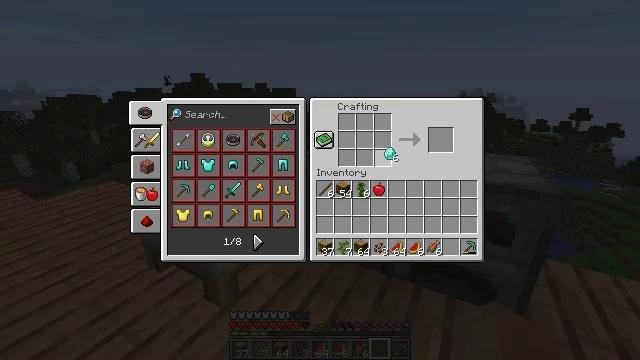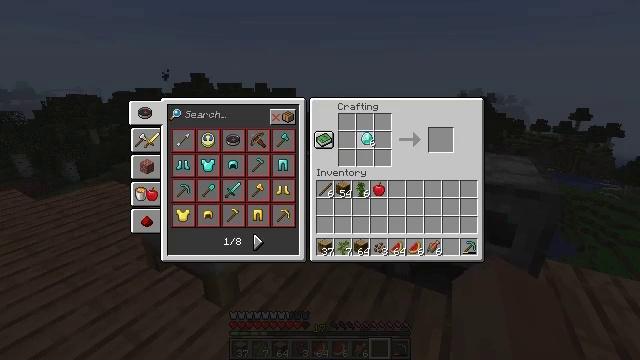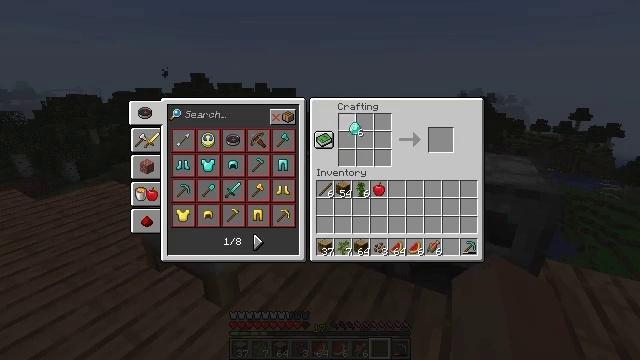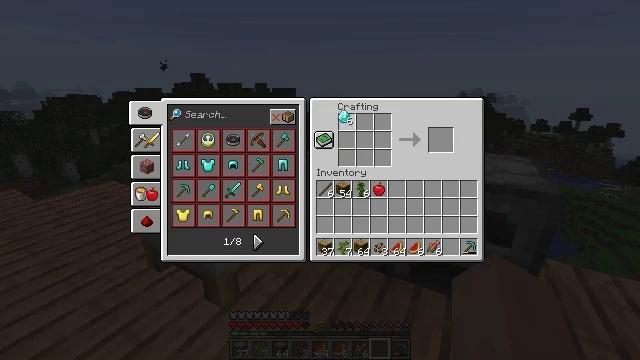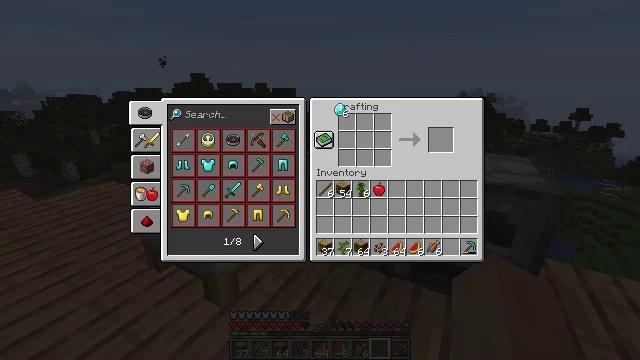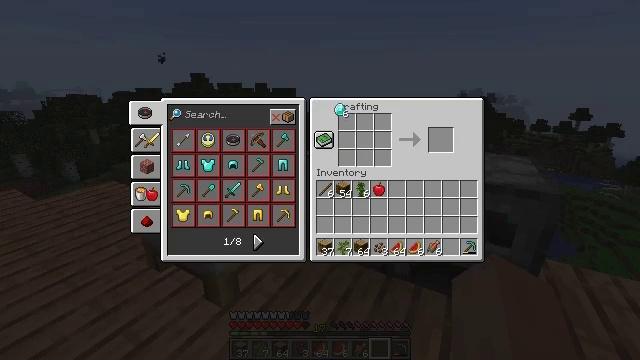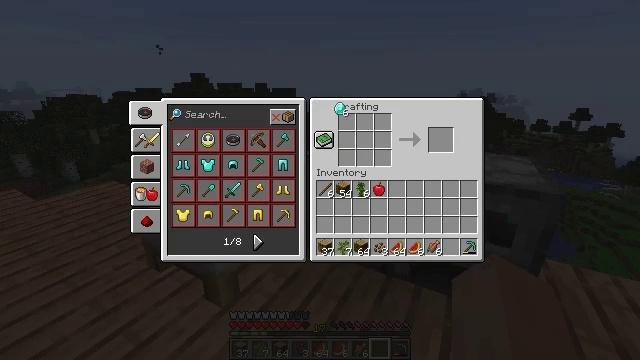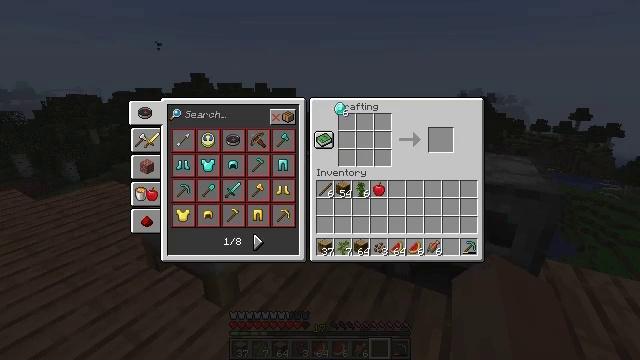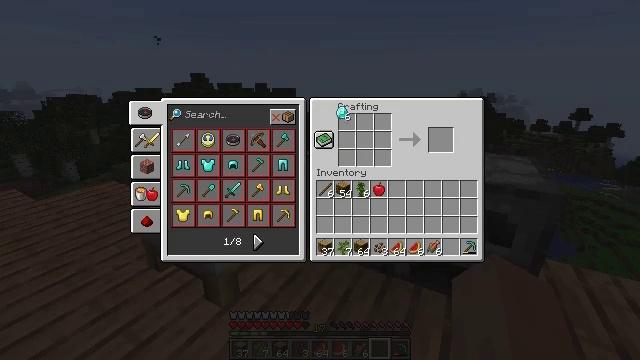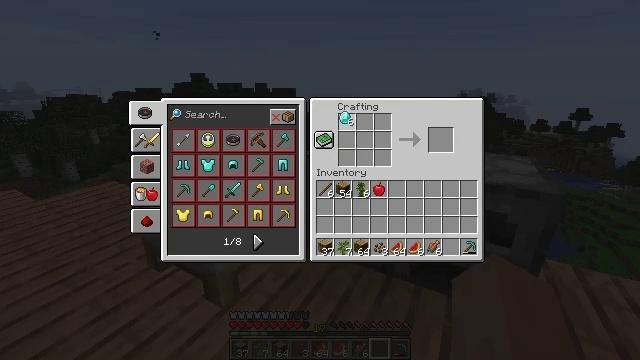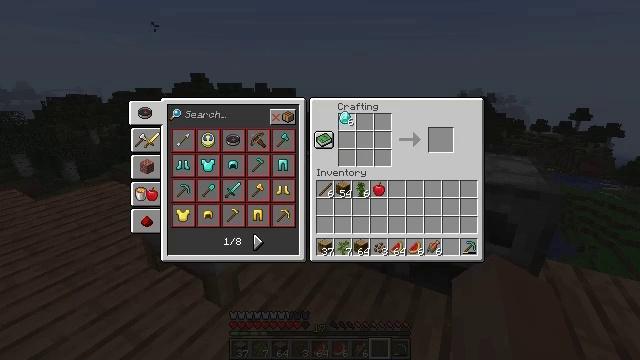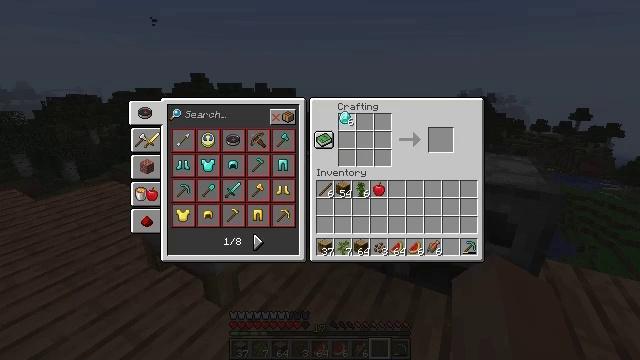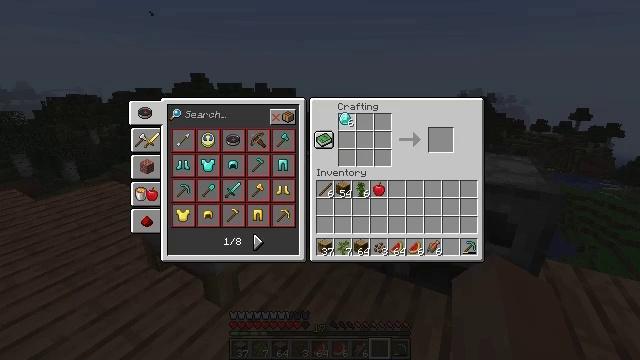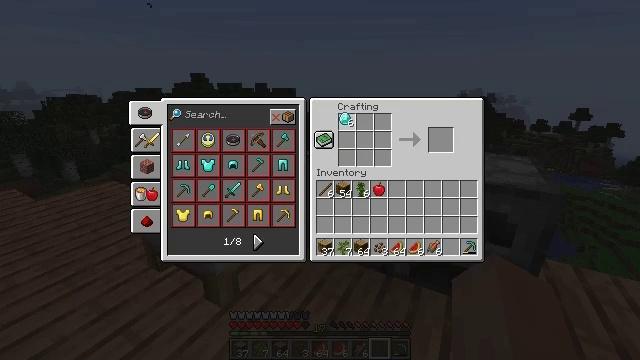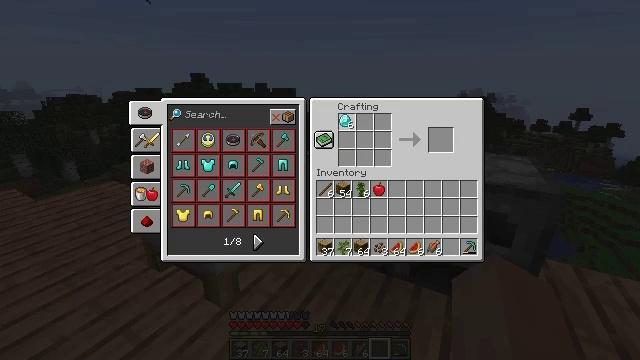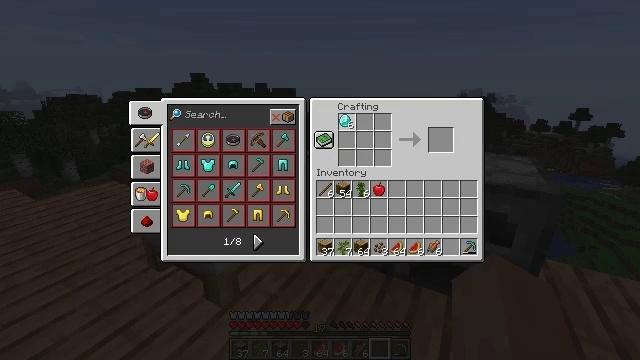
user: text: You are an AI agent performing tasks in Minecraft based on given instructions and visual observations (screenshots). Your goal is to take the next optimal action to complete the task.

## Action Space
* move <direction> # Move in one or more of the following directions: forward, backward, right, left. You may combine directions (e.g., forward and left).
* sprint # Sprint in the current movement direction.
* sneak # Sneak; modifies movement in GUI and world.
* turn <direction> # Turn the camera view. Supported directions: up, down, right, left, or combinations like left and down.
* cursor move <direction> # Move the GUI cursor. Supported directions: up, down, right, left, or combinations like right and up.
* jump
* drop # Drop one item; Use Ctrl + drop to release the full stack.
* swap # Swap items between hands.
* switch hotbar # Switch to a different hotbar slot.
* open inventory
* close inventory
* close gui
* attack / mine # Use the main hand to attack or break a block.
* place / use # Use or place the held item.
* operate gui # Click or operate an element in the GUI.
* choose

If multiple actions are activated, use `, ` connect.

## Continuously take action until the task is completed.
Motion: motion action
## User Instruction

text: Craft a diamond axe.
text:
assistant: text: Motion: cursor move left and up
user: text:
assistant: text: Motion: cursor move left and up
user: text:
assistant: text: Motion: cursor move left and up
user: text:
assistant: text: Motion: no_op
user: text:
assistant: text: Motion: no_op
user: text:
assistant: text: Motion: no_op
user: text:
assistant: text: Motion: no_op
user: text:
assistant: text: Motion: no_op
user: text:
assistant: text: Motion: no_op
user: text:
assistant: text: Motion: no_op
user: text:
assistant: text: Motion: no_op
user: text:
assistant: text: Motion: no_op
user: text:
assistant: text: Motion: no_op
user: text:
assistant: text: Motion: no_op
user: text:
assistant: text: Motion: no_op
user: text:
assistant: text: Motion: choose
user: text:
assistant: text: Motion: choose
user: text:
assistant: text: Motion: cursor move right, choose
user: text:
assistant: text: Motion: cursor move right, choose
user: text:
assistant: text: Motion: cursor move right, choose
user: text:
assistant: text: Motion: choose
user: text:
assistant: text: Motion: choose
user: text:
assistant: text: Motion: choose
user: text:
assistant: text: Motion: choose
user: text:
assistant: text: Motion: choose
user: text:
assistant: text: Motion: choose
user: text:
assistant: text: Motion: cursor move left, choose
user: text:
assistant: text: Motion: cursor move left, choose
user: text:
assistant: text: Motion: choose
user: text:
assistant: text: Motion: choose